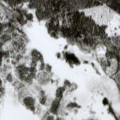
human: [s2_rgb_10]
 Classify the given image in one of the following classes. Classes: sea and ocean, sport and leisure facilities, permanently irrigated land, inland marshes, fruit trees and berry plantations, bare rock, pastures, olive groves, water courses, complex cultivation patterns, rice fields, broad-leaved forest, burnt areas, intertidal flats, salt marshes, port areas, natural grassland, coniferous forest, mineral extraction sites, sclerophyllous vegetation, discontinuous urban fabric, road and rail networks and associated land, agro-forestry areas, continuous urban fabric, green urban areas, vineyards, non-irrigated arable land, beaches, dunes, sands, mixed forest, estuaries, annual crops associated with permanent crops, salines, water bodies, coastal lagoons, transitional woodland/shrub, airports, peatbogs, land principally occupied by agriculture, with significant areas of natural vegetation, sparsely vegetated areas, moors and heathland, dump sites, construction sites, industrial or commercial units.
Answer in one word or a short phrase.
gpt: coniferous forest, mixed forest, peatbogs